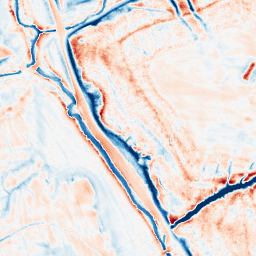
Category: edge_preserving
Decomposition family: anisotropic_diffusion
Decomposition parameters: iterations: 50
kappa: 50
gamma: 0.2
Upsampling method: regularized
Upsampling parameters: scale: 2
lambda_reg: 0.01
Upsampling scale: 2